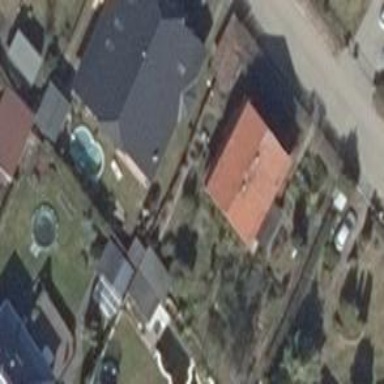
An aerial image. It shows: Detached building with half-hipped roof shape.